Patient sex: M
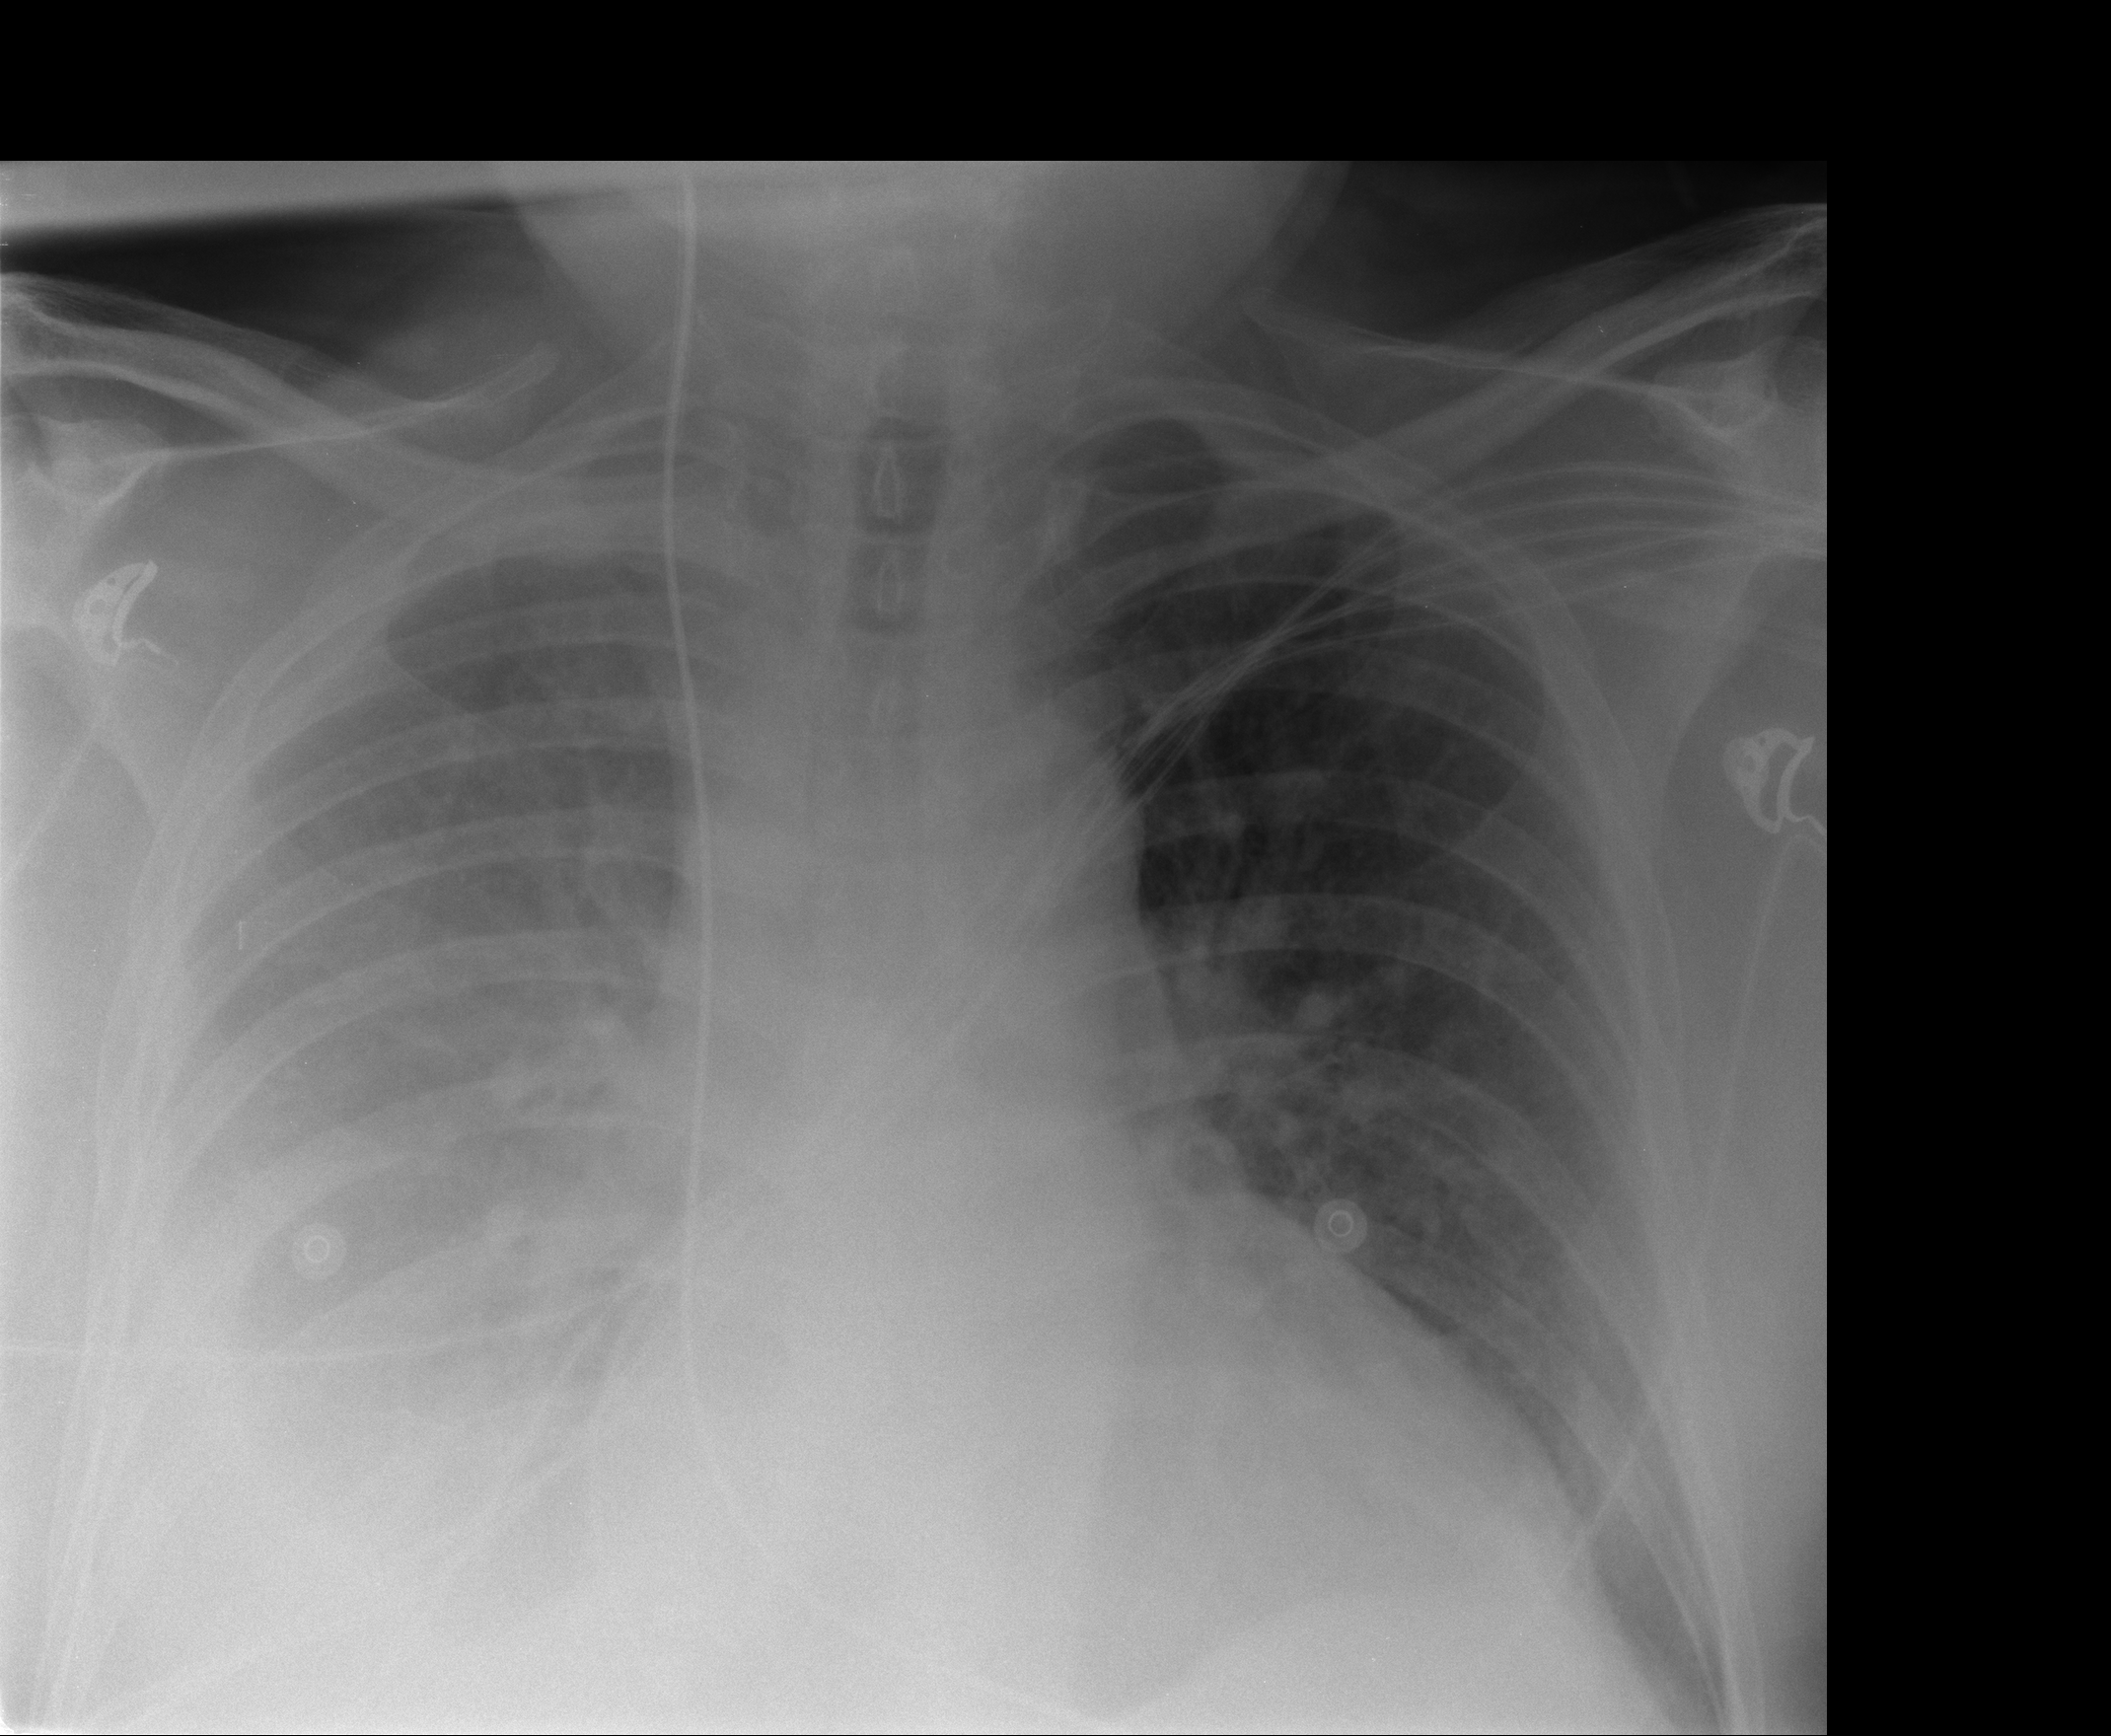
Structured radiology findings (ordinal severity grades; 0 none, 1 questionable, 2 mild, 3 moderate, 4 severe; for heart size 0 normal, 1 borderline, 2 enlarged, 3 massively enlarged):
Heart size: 2
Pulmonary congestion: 1
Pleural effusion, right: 3
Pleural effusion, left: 0
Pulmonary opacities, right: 0
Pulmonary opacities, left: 0
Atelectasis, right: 2
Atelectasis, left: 0